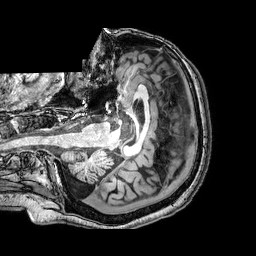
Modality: T1w
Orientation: axial
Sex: male
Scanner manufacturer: philips
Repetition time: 0.008216 s
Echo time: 0.00377 s